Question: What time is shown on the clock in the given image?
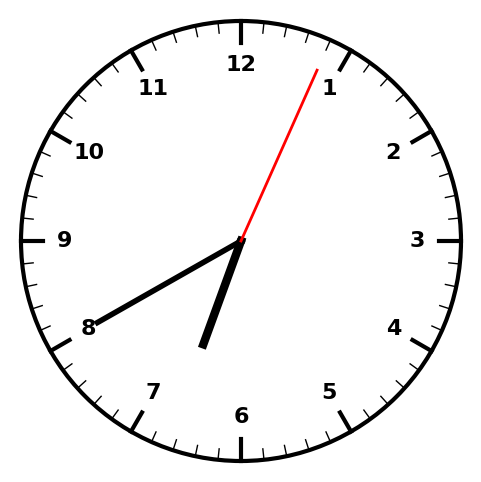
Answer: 06:40:04